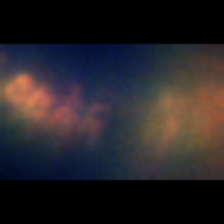
Taxon: Chaetoceros
Group: Diatoms